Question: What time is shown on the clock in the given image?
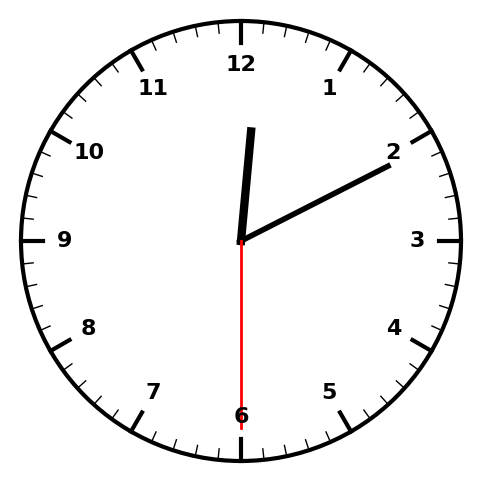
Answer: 12:10:30